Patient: sex M, age 36
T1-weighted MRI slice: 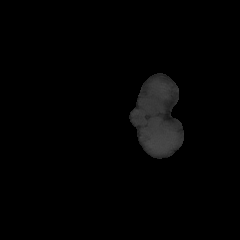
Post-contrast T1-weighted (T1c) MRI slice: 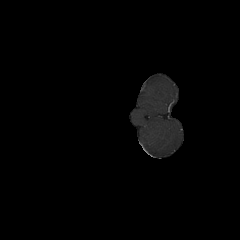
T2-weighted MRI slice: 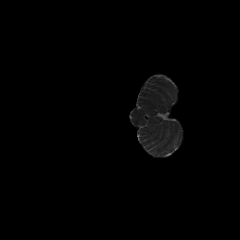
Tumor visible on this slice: no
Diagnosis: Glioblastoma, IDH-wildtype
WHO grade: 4